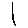
Label: line